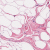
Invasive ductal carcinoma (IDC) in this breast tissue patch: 0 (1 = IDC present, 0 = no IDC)